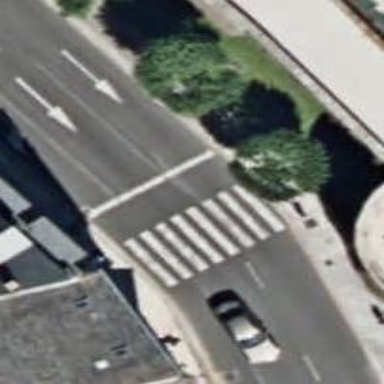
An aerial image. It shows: Traffic signals at road crossing.